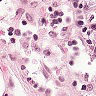
Metastatic tissue present: no